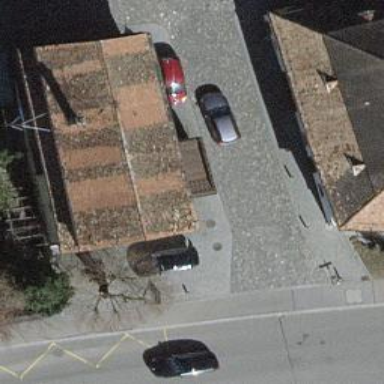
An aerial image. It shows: Restaurant.